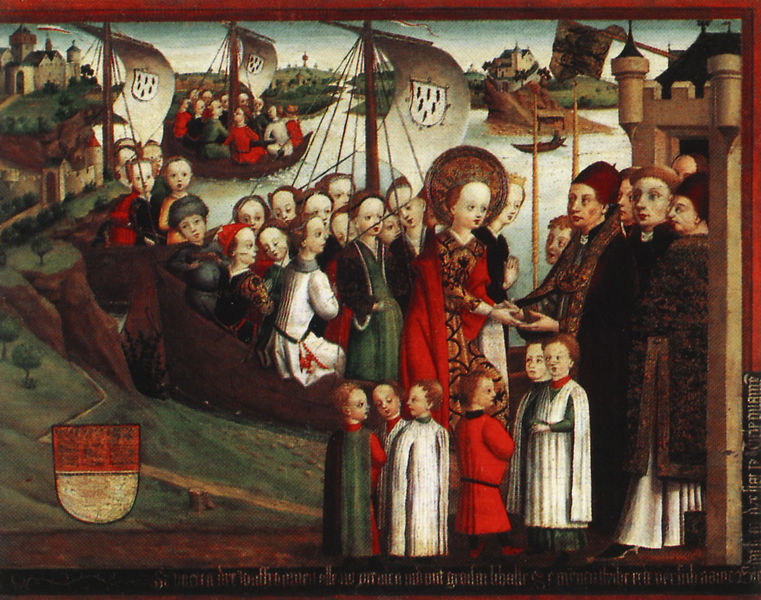
Titel: Ursula-Zyklus
Künstler: kölnisch Meister
Standort: Köln, St. Ursula (EU - D - NRW)
Schlagwörter: himmel, wasser, grün, menschen, mädchen, see, stadt, frau, männer, rot, weg, hügel, kirche, mantel, gotik, kontrast, boot, kinder, turm, schiff, schiffe, schrift, segel, segelschiffe, knaben, mast, hang, farbe, fluß, papst, ruderboot, tor, zinnen, burg, glaube, wappen, priester, geistliche, heilige, ursula, schiffel, votivbild, kreuzfahrer, lnadschaft, 1200, geilige, weich stil